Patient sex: M
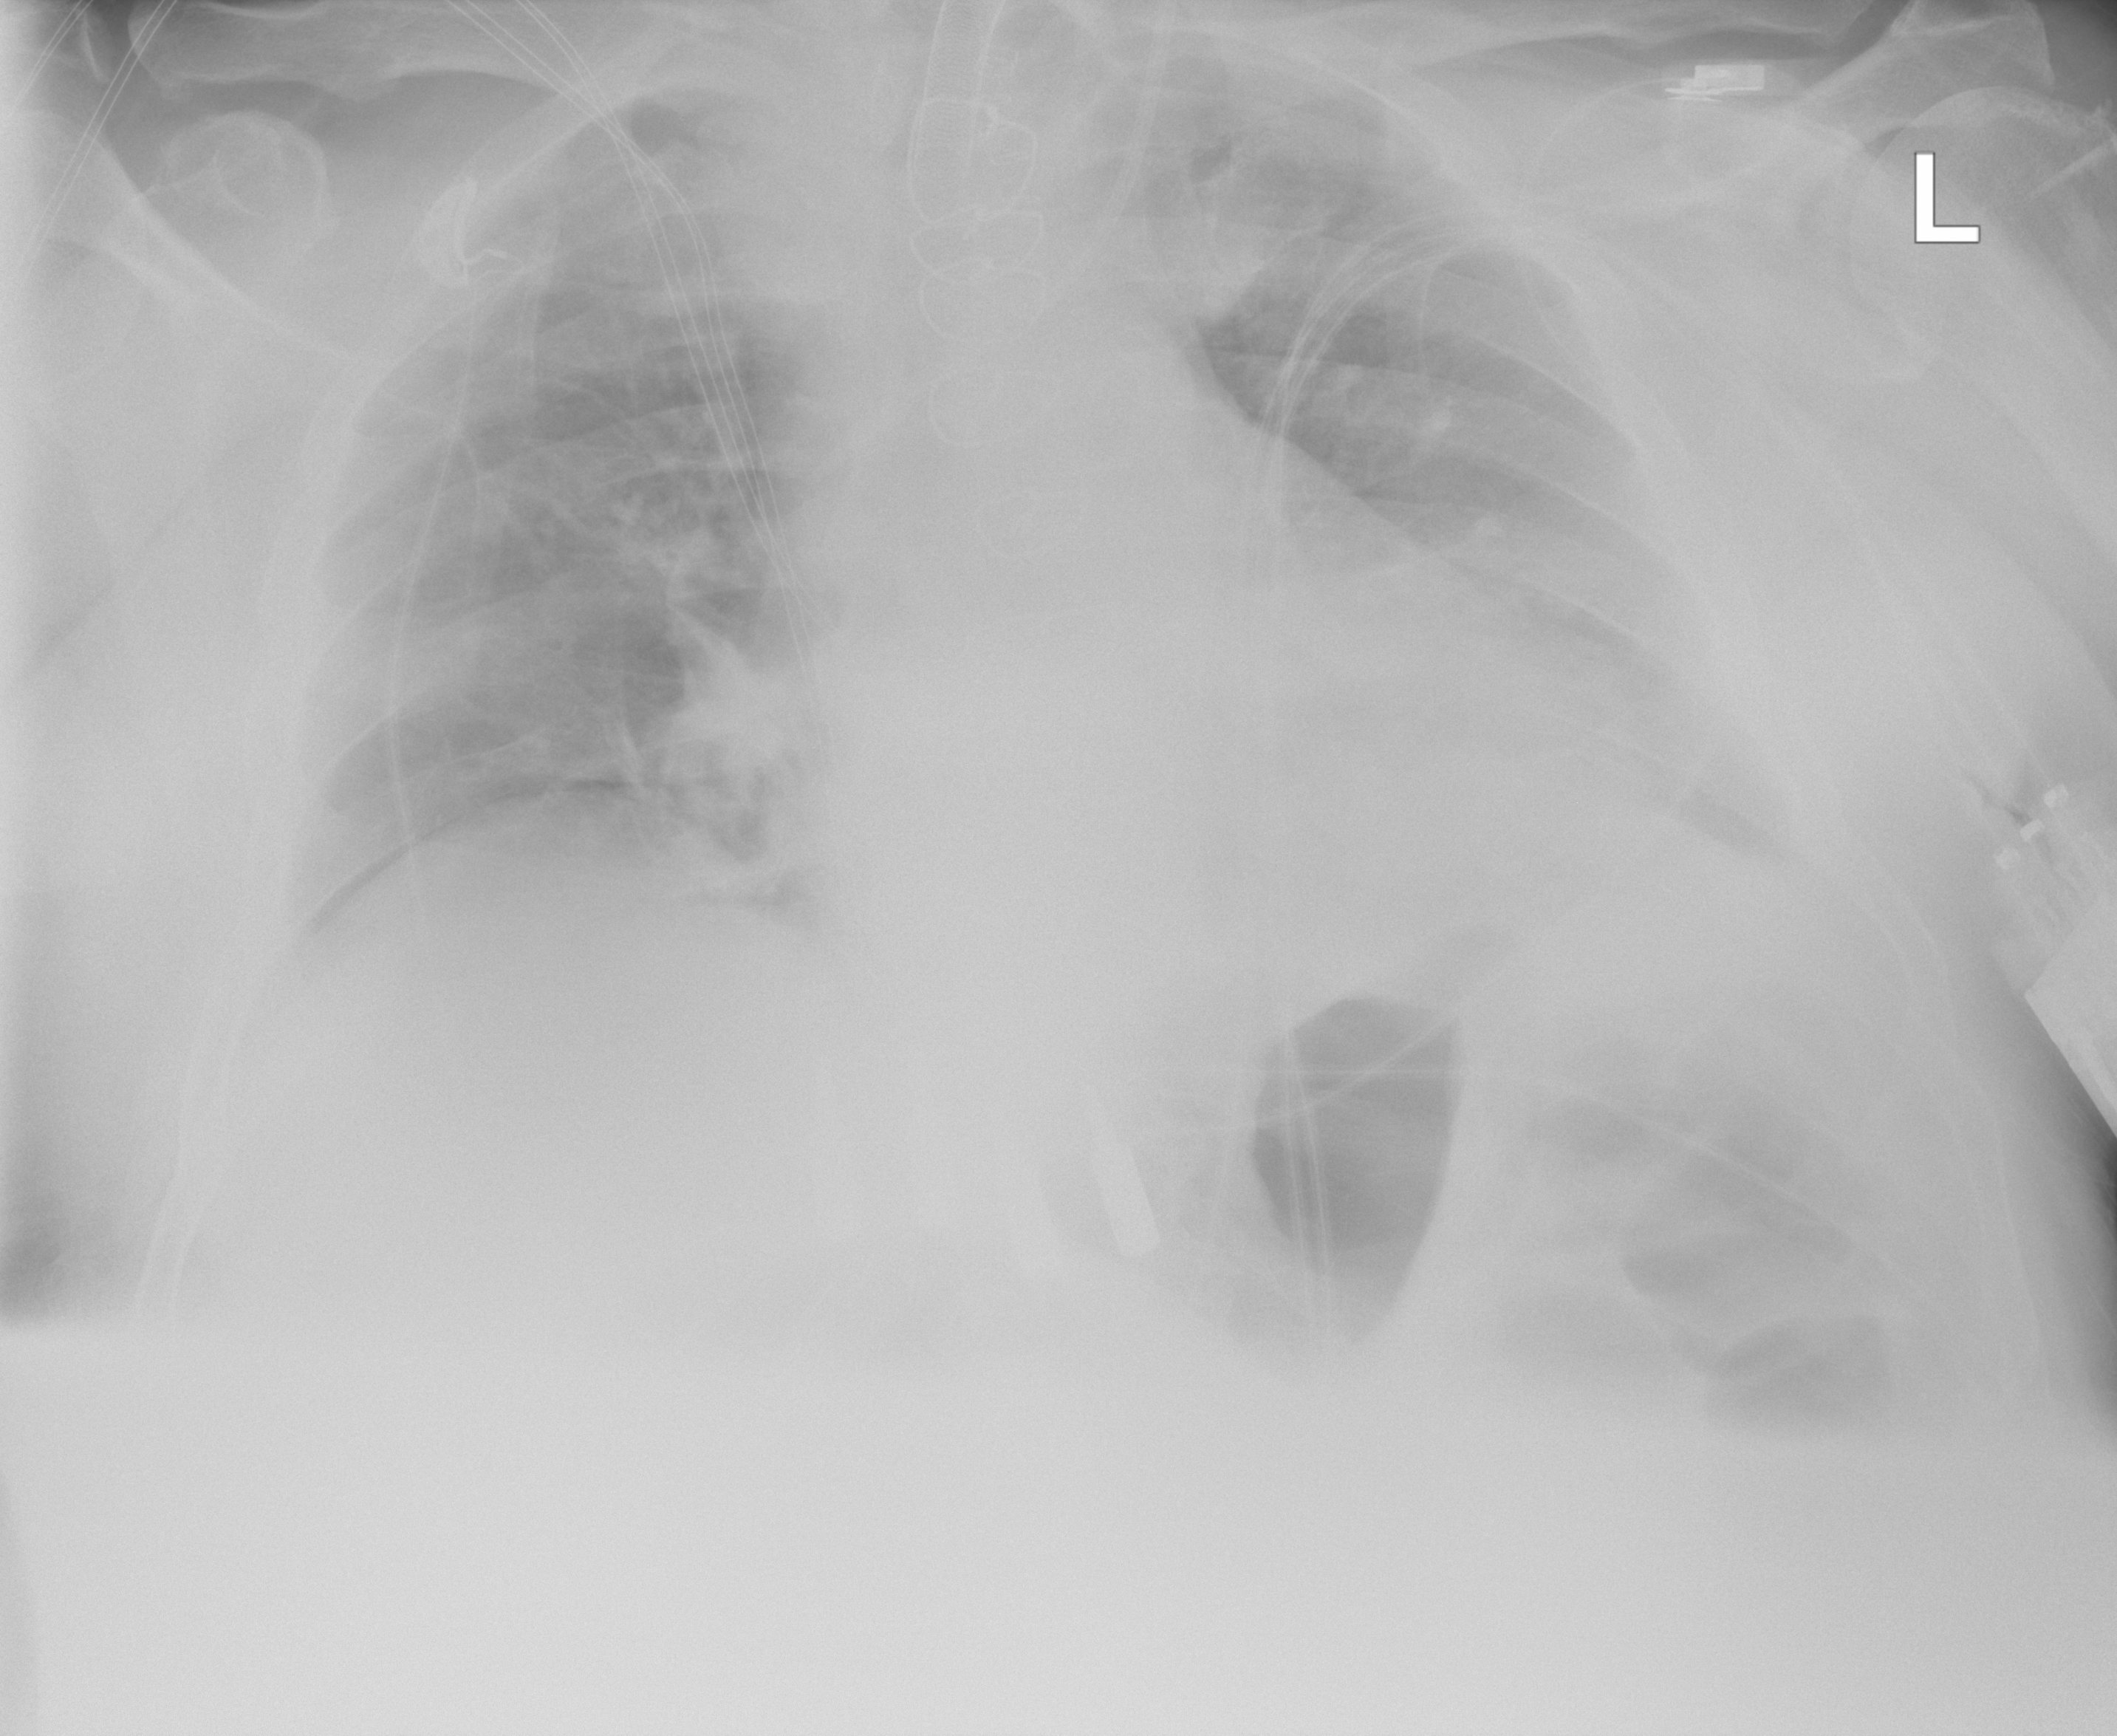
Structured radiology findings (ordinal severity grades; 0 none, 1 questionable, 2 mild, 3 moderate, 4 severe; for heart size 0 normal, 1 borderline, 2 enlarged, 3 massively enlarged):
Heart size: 2
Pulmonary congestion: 2
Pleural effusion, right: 0
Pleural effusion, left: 2
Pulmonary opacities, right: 0
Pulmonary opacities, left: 1
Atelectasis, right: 2
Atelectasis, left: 2